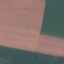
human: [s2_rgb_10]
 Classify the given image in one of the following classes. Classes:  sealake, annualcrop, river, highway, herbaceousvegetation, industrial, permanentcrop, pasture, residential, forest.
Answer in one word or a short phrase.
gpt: AnnualCrop